Question: This will be a long post but please do read until the end and help out. Thank you!
In continuation of my previous post, <URL> my app was working fine when I run it both on my phone & an emulator despite the encoding error.
However, I am facing new issues now and I would like to just clarify why.
Just a head's up, I am using DB Browser for SQLite & Android Studio (3.2.1). My phone is Samsung S7 Edge+ and the emulator I have used is Pixel 2 XL API 28 (Android 9, API 28).
1. The first issue is that I have added new data into my database but it is not reflected when I run it on my phone. See attached for reference to new data added "database - knowledge.db" database = . I have also ensured that the data is updated by clicking the "Write Changes" tab. Afterward, to import the database to Android Studio, I have to create a database asset folder and stored my Knowledge.db file inside it. I have done so. However, when I run my app on my phone, it does not show the updated data when I scroll down, see the attached actual phone . But, when I run it on an emulator, the updated data are shown at phone emulator
. The new data are those titled, "IIDS" "FIDS" and "GMID". Notice the two phones screenshots, the actual phone screenshots stopped at "Passenger Terminal" and upon scrolling down further no new data are shown, but on the phone emulator, new data are shown.
Initially, I thought it could be the sizing issue so I minimized the text sizes accordingly but the issue persisted. I can't think of other possible causes.
1. Secondly, I know I have updated the database at DB Browser by clicking the "Write Changes" because when I open it again, the new data and naming changed. But when I import it to Android Studio, it is not fully updated. See attached and the circled for reference. differences
As such, does anyone know what could cause this issue and how I can fix it? Any help is greatly appreciated!
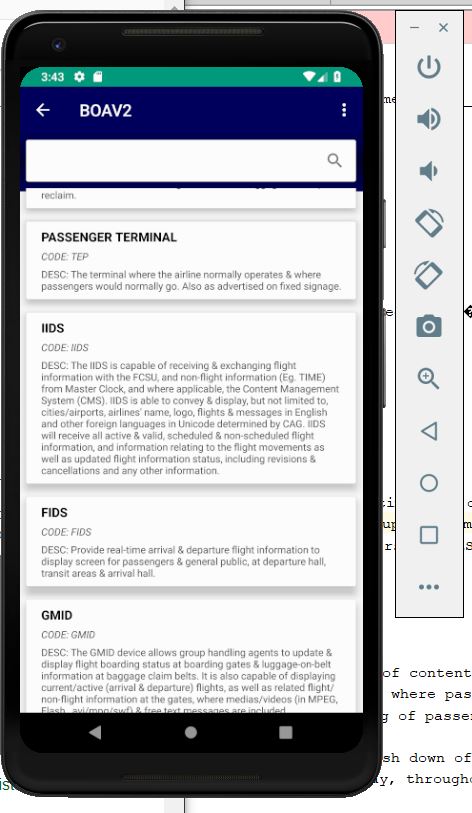
Answer: The initial issue was due to the database already existing and thus that the copy from the assets folder is/was not done.
Delete the database (deleting the App's data or uninstalling the App) would result in the database then being copied from the assets folder.
However, you then encountered an issue with the version number. I believe that this was because the App had been changed to use database version 2 (actually from SQLite's point of view the user_version). Thus as the version isn't 1 (I suspect if it's 1 no version check is made, hence why not even having a version (as from the comments was the case)) then an attempt was made to check the DB's version resulting in a null pointer exception as there was no user_version set (perhaps a bug).
Alternately you need to set the appropriate version using 'PRAGMA user_version=?' (where ? is the version number) in the database, using whatever tool you use, before copying the databse into the assets folder.
The only reason why you would increase the database version (android wise) is when you are wanting the 'onUpgrade' method to run.
- - If you have released an App, then it could be far more complex to roll out a changed database as an asset.